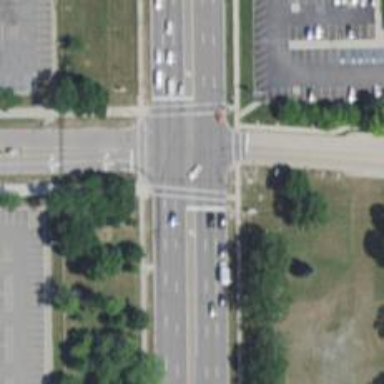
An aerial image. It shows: Primary road with asphalt surface. There is separate sidewalk.